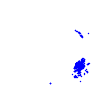
Particle: electron